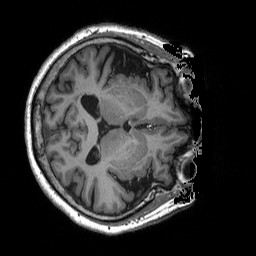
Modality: T1w
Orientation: axial
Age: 69
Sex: female
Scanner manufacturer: siemens
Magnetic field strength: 3 T
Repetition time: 2.5 s
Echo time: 0.00248 s